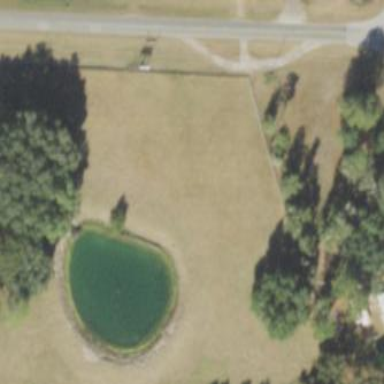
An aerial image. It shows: Reservoir of water.